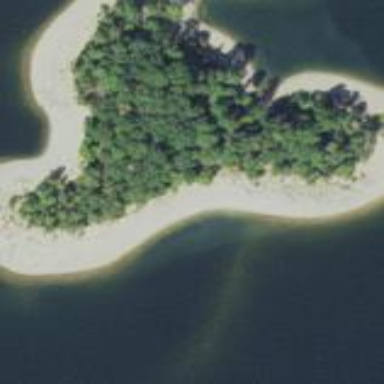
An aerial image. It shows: Islet covered with forest.